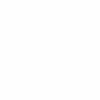
Label: dusty